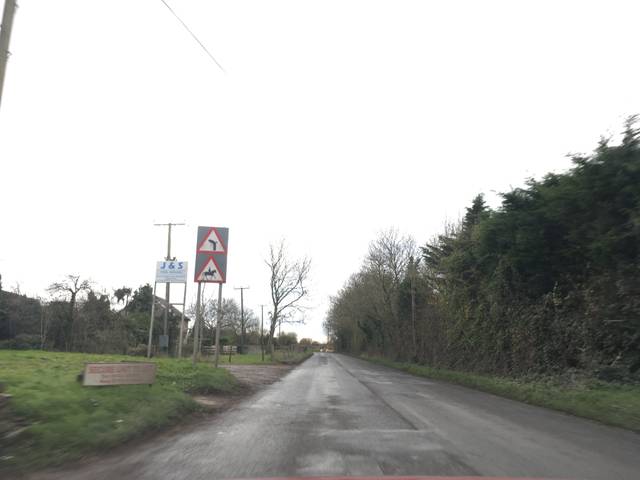
Region: United Kingdom
Coordinates: 51.53, -3.029